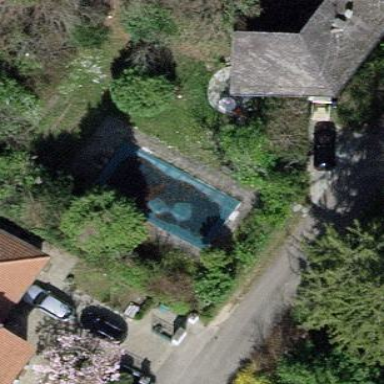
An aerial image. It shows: Swimming pool located in leisure land.